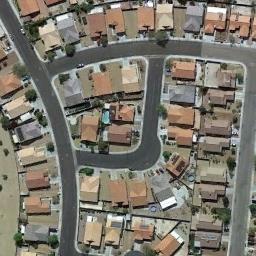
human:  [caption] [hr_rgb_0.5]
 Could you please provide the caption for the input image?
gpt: A dense residential area has lots of houses with orange roofs and some roads go through the residential area .

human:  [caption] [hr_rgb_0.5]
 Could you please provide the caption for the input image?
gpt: There are many roads and houses of different sizes and shapes in densely populated areas .

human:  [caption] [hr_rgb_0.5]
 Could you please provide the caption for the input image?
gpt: There are many roads around the house .

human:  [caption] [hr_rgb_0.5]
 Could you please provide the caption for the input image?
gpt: The dense residential is next to the road .

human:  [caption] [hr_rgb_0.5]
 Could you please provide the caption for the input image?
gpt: A dense residential area with houses of different colors arranged neatly .